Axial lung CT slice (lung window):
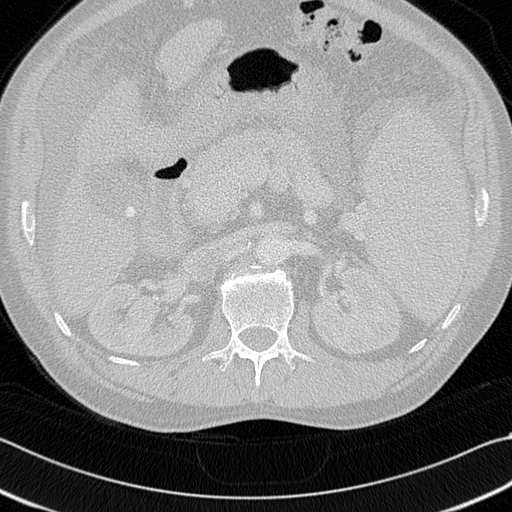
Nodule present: no